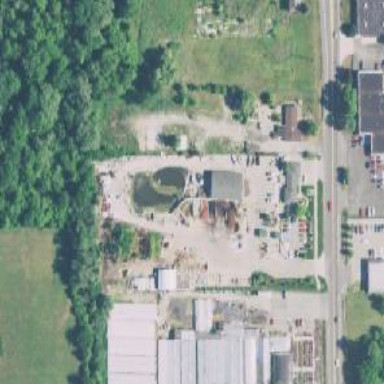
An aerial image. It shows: Plant nursery.